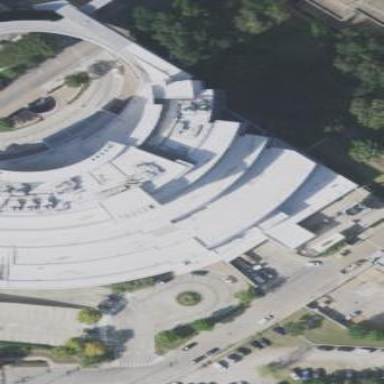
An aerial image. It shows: Hospital building.